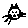
Label: cat